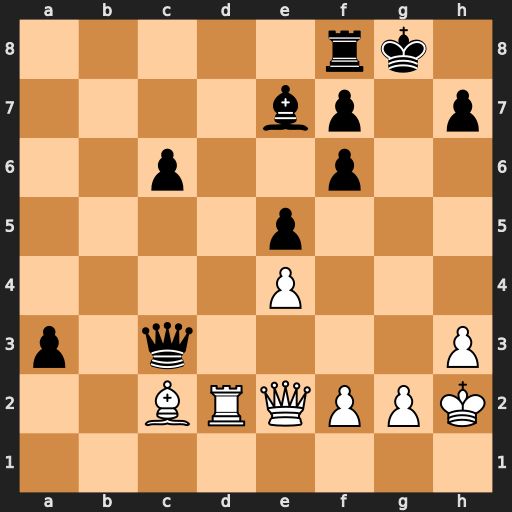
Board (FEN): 5rk1/4bp1p/2p2p2/4p3/4P3/p1q4P/2BRQPPK/8
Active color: w
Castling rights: -
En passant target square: -
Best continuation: Rd3 Qxd3 Bxd3